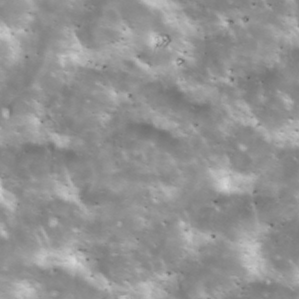
Label: non_frost